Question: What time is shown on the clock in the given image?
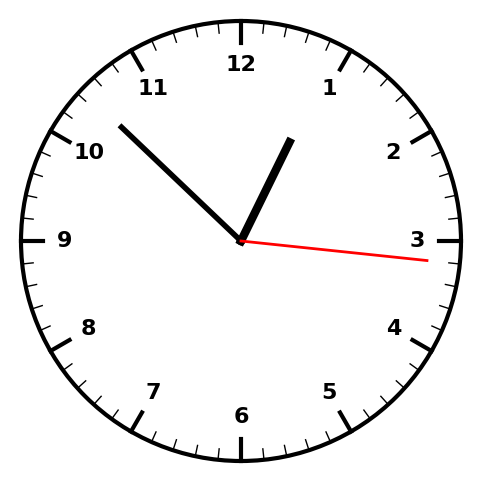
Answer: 12:52:16